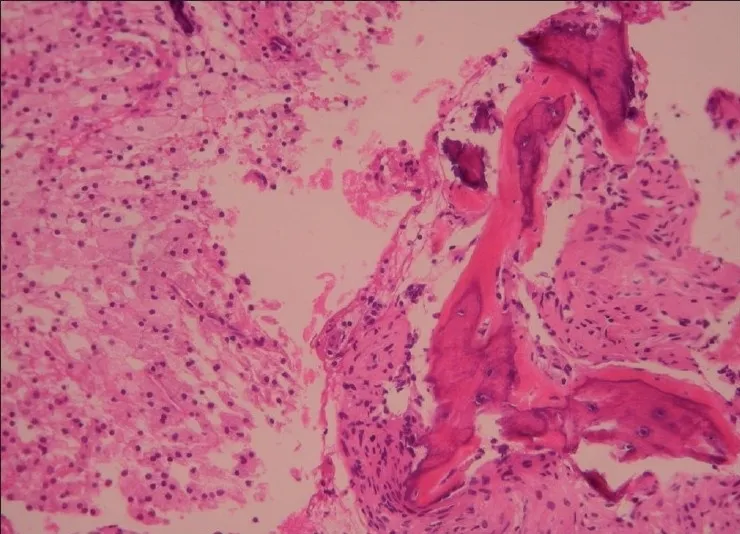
Spindle cells and many foamy histiocytes.
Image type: pathology (h&e)